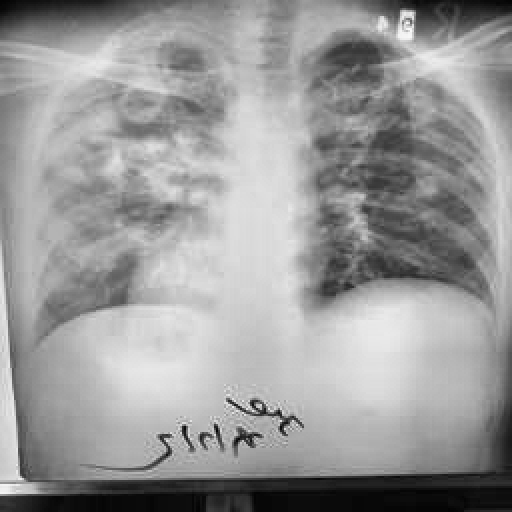
Finding: TUBERCULOSIS